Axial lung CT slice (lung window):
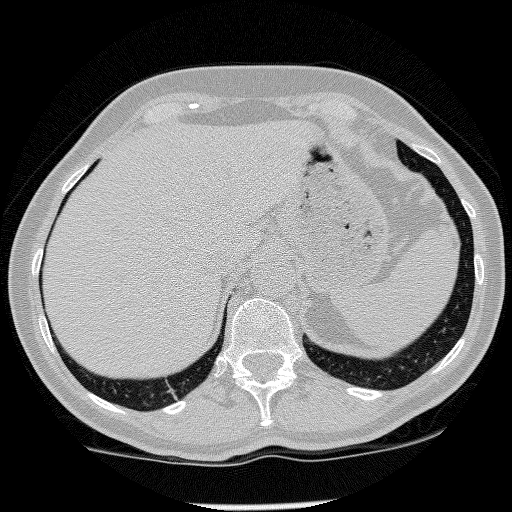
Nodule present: no